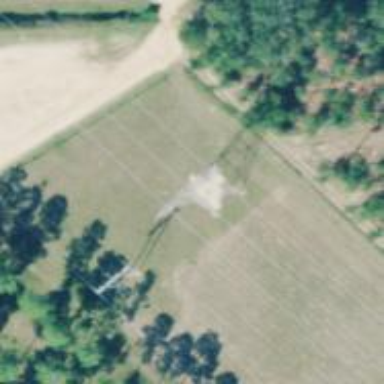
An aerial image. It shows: Lattice structure tower used for power transmission.